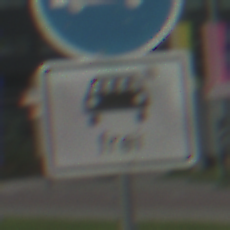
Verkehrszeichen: MehrfachbesetzePersonenkraftwagenFrei
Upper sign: Busssonderstreifen
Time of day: MorningAfternoon
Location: Outdoor (Urban)
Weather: PartlyCloudy
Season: NotSpecified
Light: Natural